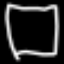
Label: square